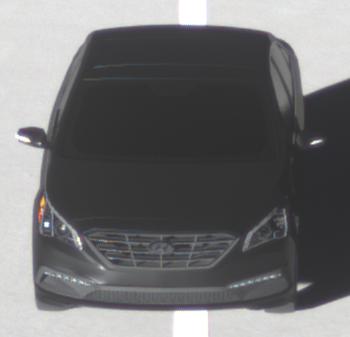
Make: Hyundai
Model: Sonata
Detailed model: Gen. 7
Model produced from: 2015
Model produced until: 2017
Doors: 4
Color: black
Road condition: dry road
Daytime: sunrise or sunset
Contrast: high contrast